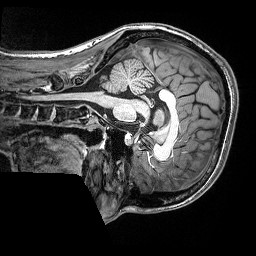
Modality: T1w
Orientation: sagittal
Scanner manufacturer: siemens
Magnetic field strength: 3 T
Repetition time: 2.5 s
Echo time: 0.00343 s